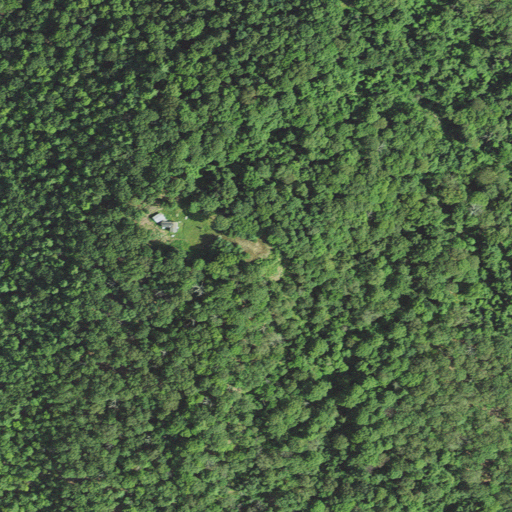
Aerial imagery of mountain in West Virginia named Bible Knob containing deciduous forest and mixed forest